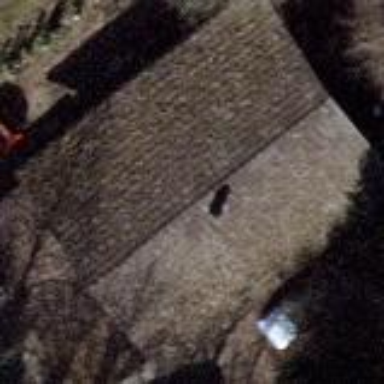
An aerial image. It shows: Building with gabled roof.